Question: I've got a little bit of a weird situation, and I don't understand why it works in one situation and not the other.
I'm trying to cast a column on a multiindex from timedelta64[ns] to timedelta64[s], and I also have a multiindex for rows.
If tuple is the column I want (level_0, level_1):
- -
---
Here is some sample data (csv):
'''
Level_0,,,Respondent,Respondent,Respondent,OtherCat,OtherCat
Level_1,,,Something,StartDate,EndDate,Yes/No,SomethingElse
Region,Site,RespondentID,,,,,
Region_1,Site_1,<PHONE>,A,5/25/2015 10:59,5/25/2015 11:22,Yes,
Region_1,Site_1,<PHONE>,A,5/21/2015 9:40,5/21/2015 9:52,Yes,Yes
Region_1,Site_2,<PHONE>,A,5/20/2015 8:27,5/20/2015 8:41,Yes,
Region_1,Site_2,<PHONE>,A,5/20/2015 8:33,5/20/2015 9:09,Yes,No
'''
Load it with:
'''
In [1]: df = pd.read_csv(header=[0,1], index_col=[0,1,2])
df
Out[1]:
'''

I want to create a column "Duration" (and then one called "DurationMinutes" dividing Duration by 60).
I start by casting the dates to datetime:
'''
In [2]:
df.loc[:,('Respondent','StartDate')] = pd.to_datetime(sample.loc[:,('Respondent','StartDate')])
df.loc[:,('Respondent','EndDate')] = pd.to_datetime(df.loc[:,('Respondent','EndDate')])
df.loc[:,('Respondent','Duration')] = df.loc[:,('Respondent','EndDate')] - df.loc[:,('Respondent','StartDate')]
'''
This is where I don't understand anymore what's going on. I want to convert it to timedelta64[s] because I need that.
If I simply display the result of 'astype('timedelta64[s]')', it works like a charm:
'''
In [3]: df.loc[:,('Respondent','Duration')].astype('timedelta64[s]')
Out[3]:
Region Site RespondentID
Region_1 Site_1 <PHONE> 1380
<PHONE> 720
Site_2 <PHONE> 840
<PHONE> 2160
Name: (Respondent, Duration), dtype: float64
'''
But if I assign, then show the column, it fails:
'''
In [4]: df.loc[:,('Respondent','Duration')] = df.loc[:,'Respondent','Duration')].astype('timedelta64[s]')
df.loc[:,('Respondent','Duration')]
Out[4]:
Region Site RespondentID
Region_1 Site_1 <PHONE> 00:00:00.000001
<PHONE> 00:00:00.000000
Site_2 <PHONE> 00:00:00.000000
<PHONE> 00:00:00.000002
Name: (Respondent, Duration), dtype: timedelta64[ns]
'''
Weirdly enough, if I do this: it will work:
'''
In [5]: df[('Respondent','Duration')] = df[('Respondent','Duration')].astype('timedelta64[s]')
df.loc[:,('Respondent','Duration')]
Out[5]:
Region Site RespondentID
Region_1 Site_1 <PHONE> 1380
<PHONE> 720
Site_2 <PHONE> 840
<PHONE> 2160
Name: (Respondent, Duration), dtype: float64
'''
Another strange thing, if I filter for one site, and drop the Region so that I end up with a single-level index, it works...:
'''
In [6]:
Survey = 'Site_1'
df = df.xs(Survey, level='Site').copy()
# Drop the 'Region' from index
df.index = df.index.droplevel(level='Region')
df.loc[:,('Respondent','StartDate')] = pd.to_datetime(df.loc[:,('Respondent','StartDate')])
df.loc[:,('Respondent','EndDate')] = pd.to_datetime(df.loc[:,('Respondent','EndDate')])
df.loc[:,('Respondent','Duration')] = df.loc[:,('Respondent','EndDate')] - df.loc[:,('Respondent','StartDate')]
# This works fine
df.loc[:,('Respondent','Duration')] = df.loc[:,('Respondent','Duration')].astype('timedelta64[s]')
# Display
df.loc[:,('Respondent','Duration')]
Out[6]:
RespondentID
<PHONE> 1380
<PHONE> 720
Name: (Respondent, Duration), dtype: float64
'''
.
Can someone shed some light please?
---
Python 2.7.9, pandas 0.16.2
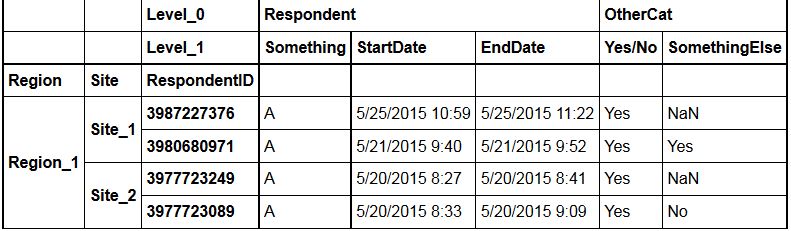
Answer: This was a bug, I just fixed it <URL>, will be in 0.17.0.
The gist is this. When you do something like 'df.loc[:,column] = value' this is treated exactly the same as 'df[[column]] = value'. This means that type coercion is independent of what the column WAS. Contrast this to 'df.loc[indexer,column]', e.g. you are partially setting a column. Here the new value AND the existing dtype of the column matters.
The bug was that when the frame has a multi-index, even though the multi-index was a full index (e.g. it encompassed the full length of values in the frame) it wasn't taking the correct path.
So the bottom line is that these cases should (and will be) the same.